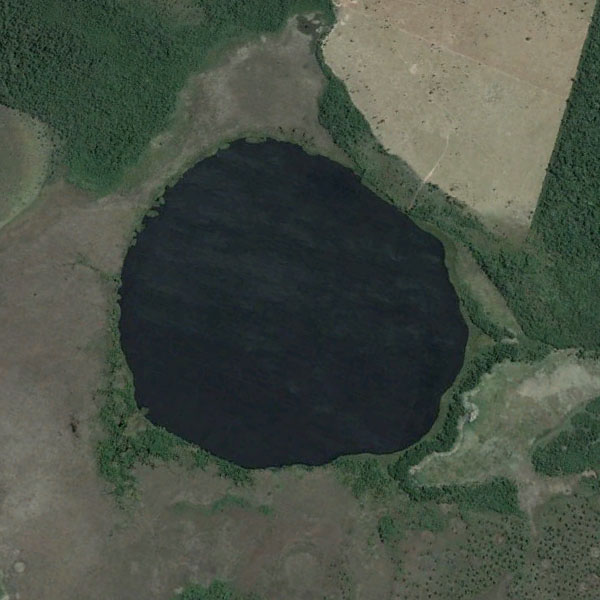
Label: Pond